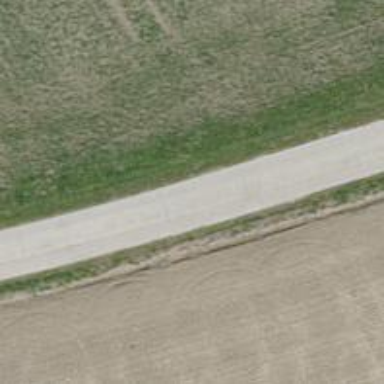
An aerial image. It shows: Paved track with grade1 tracktype.